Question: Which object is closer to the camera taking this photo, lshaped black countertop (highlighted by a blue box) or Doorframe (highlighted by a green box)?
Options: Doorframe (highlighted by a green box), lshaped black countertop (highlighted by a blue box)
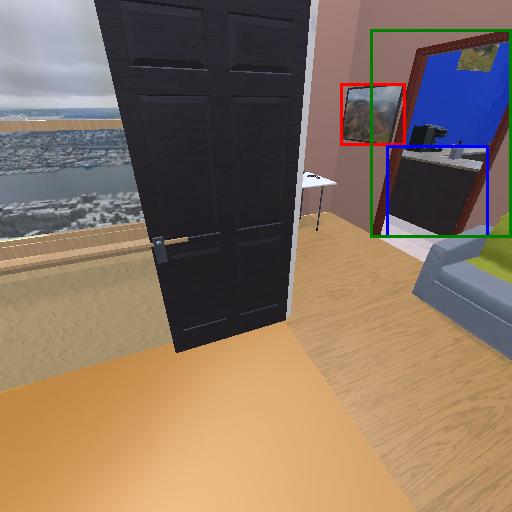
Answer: Doorframe (highlighted by a green box)